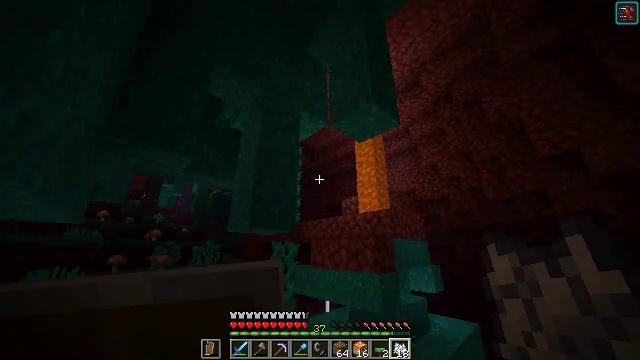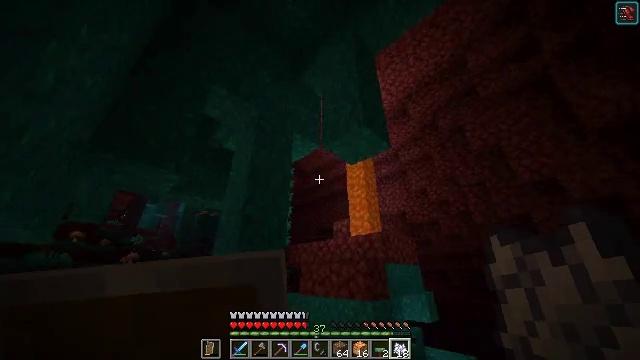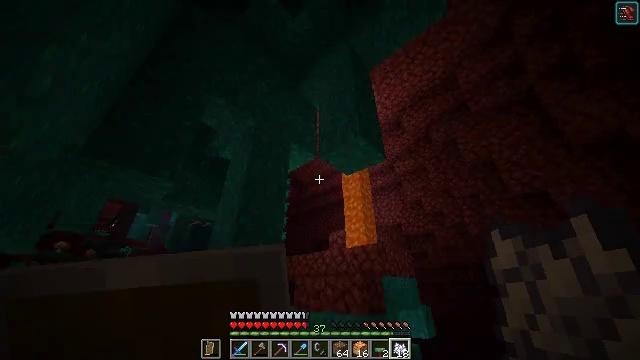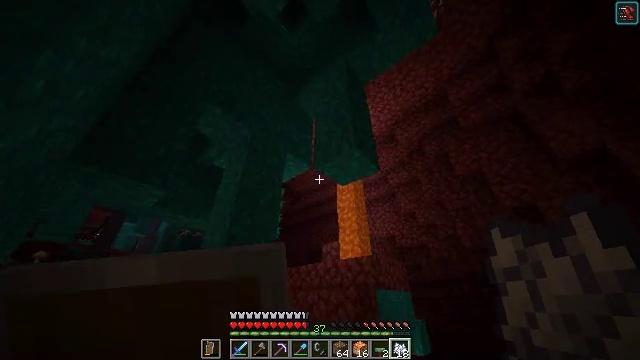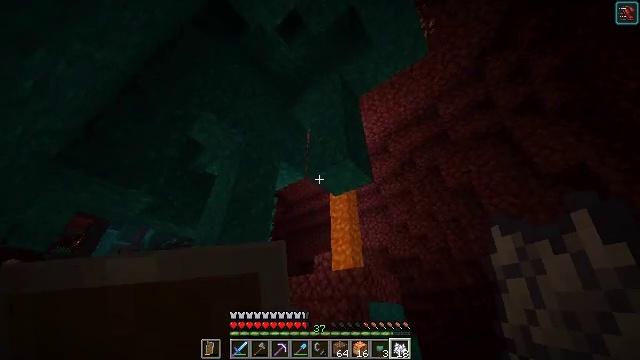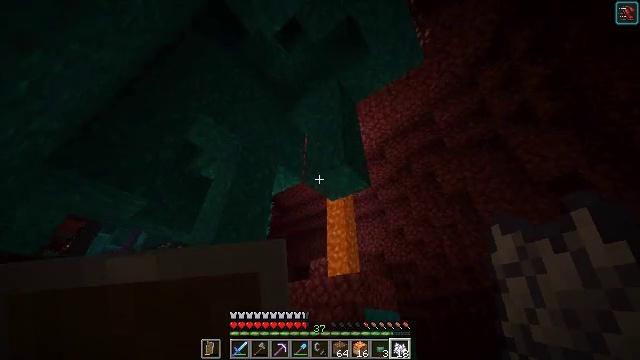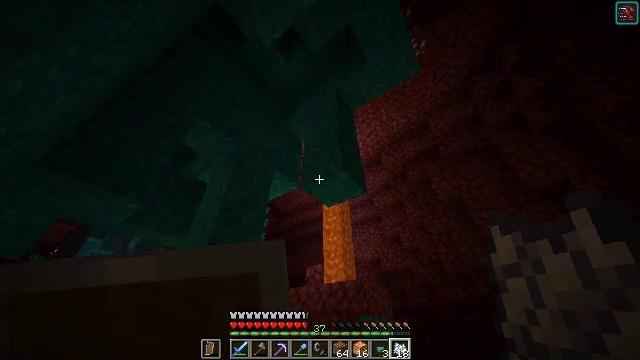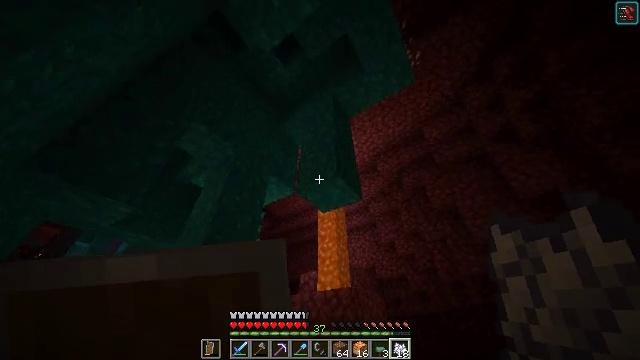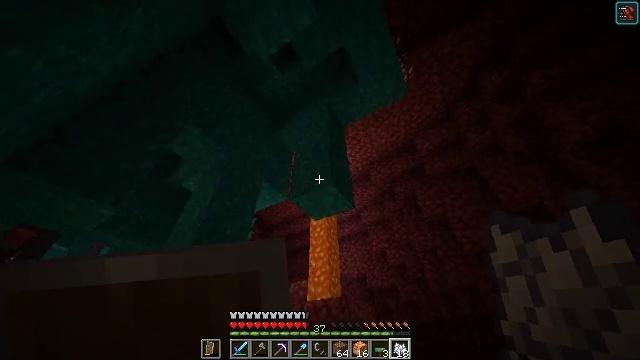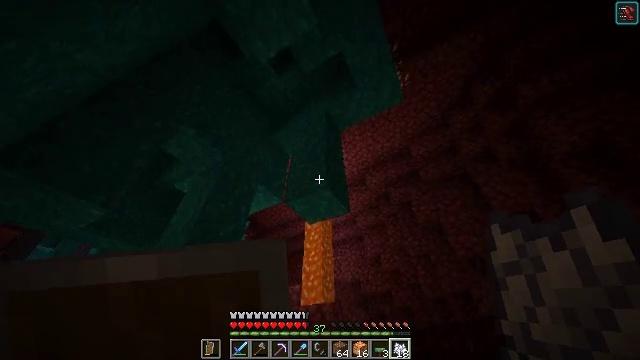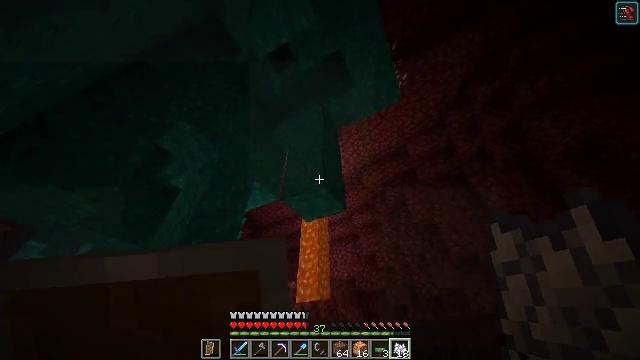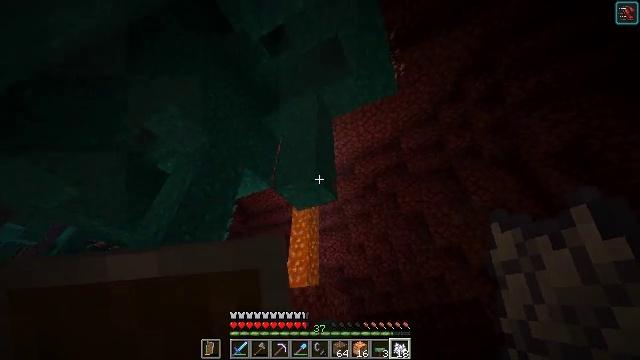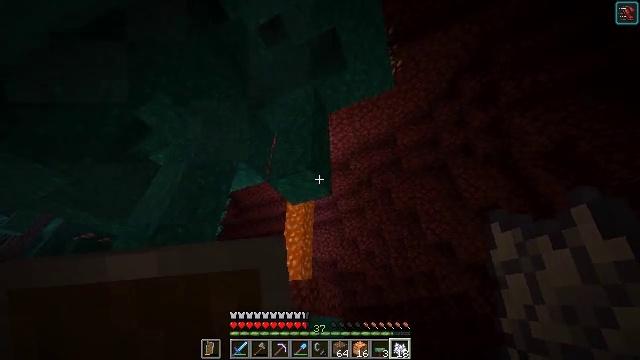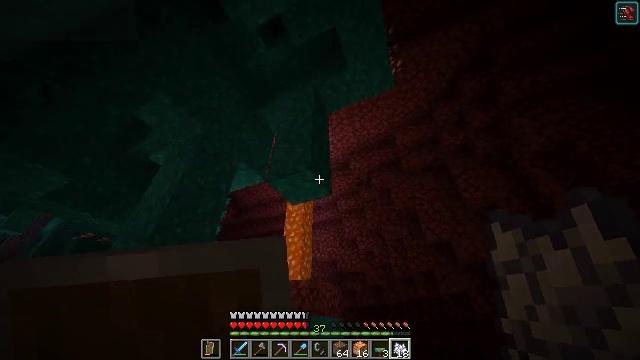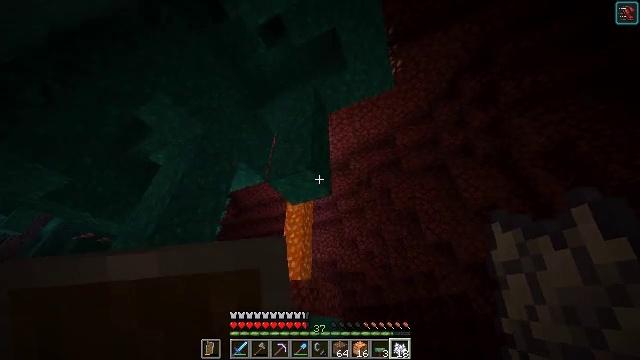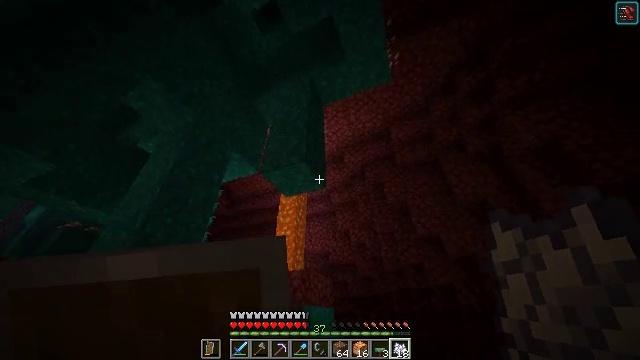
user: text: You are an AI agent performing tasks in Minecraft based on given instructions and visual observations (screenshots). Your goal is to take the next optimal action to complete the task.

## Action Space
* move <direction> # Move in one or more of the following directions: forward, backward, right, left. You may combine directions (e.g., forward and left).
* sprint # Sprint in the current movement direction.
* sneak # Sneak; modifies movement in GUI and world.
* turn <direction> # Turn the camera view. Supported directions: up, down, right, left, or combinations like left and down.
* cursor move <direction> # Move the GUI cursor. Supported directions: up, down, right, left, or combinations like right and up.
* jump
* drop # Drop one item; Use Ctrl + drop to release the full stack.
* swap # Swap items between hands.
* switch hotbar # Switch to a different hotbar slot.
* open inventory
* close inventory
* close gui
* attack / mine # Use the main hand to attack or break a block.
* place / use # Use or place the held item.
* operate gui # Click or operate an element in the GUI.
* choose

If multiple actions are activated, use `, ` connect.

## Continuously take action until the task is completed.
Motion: motion action
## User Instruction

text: Mine the warped fungus from the ground.
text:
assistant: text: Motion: turn right and up
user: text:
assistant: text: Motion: turn right and up
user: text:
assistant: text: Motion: turn right and up
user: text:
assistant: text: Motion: turn right and up
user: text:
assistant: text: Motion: turn right and up
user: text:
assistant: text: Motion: turn right and up
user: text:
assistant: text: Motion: turn right and up
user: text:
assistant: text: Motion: turn right and up
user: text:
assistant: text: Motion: turn right and up
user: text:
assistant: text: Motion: turn right
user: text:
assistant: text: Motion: turn right and down
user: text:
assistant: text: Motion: turn right and down
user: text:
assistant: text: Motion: no_op
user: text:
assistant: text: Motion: no_op
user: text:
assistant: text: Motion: turn right and down
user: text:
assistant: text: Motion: turn right and down
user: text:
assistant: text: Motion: turn right and down
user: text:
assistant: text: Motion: turn right and down
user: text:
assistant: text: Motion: turn right and down
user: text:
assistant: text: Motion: turn right and down
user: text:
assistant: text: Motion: turn right and down
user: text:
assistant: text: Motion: turn right
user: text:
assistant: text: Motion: turn right and up
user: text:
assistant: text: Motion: turn right and up
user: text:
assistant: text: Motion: move forward, turn right and up
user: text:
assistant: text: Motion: move forward, turn right and up
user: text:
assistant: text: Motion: move forward
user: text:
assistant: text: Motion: move forward
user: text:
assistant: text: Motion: move forward, turn right and up
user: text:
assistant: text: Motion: move forward, turn right and up